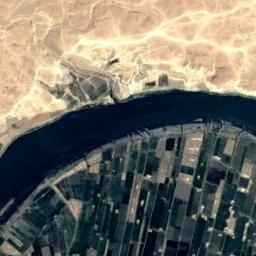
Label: river